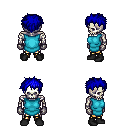
a pixel art fantasy rpg character, male body template, skeleton, teal tunic, gold greaves, blue bedhead hairstyle, metal gloves, black shoes, four views (front, back, left, right), 2x2 character sprite sheet, small pixel art, hard edges, no anti-aliasing